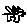
Label: bird